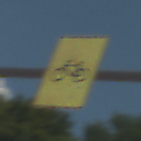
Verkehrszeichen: RadverkehrOhnePfeilsymbol
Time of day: Midday
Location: Outdoor (Suburban)
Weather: PartlyCloudy
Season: NotSpecified
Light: Natural